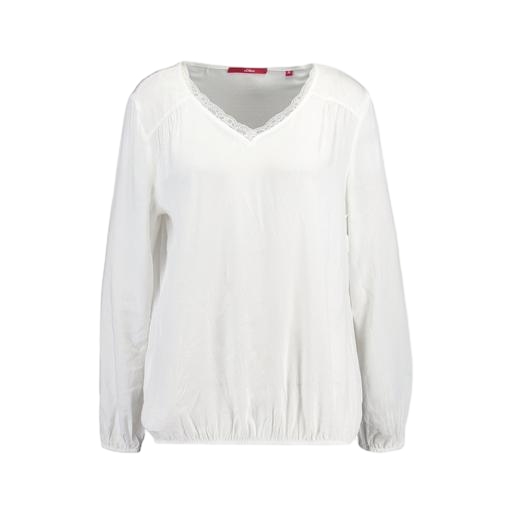
white v-neck long-sleeve top, v-neck long-sleeve blouse, longsleeved blouse, white background